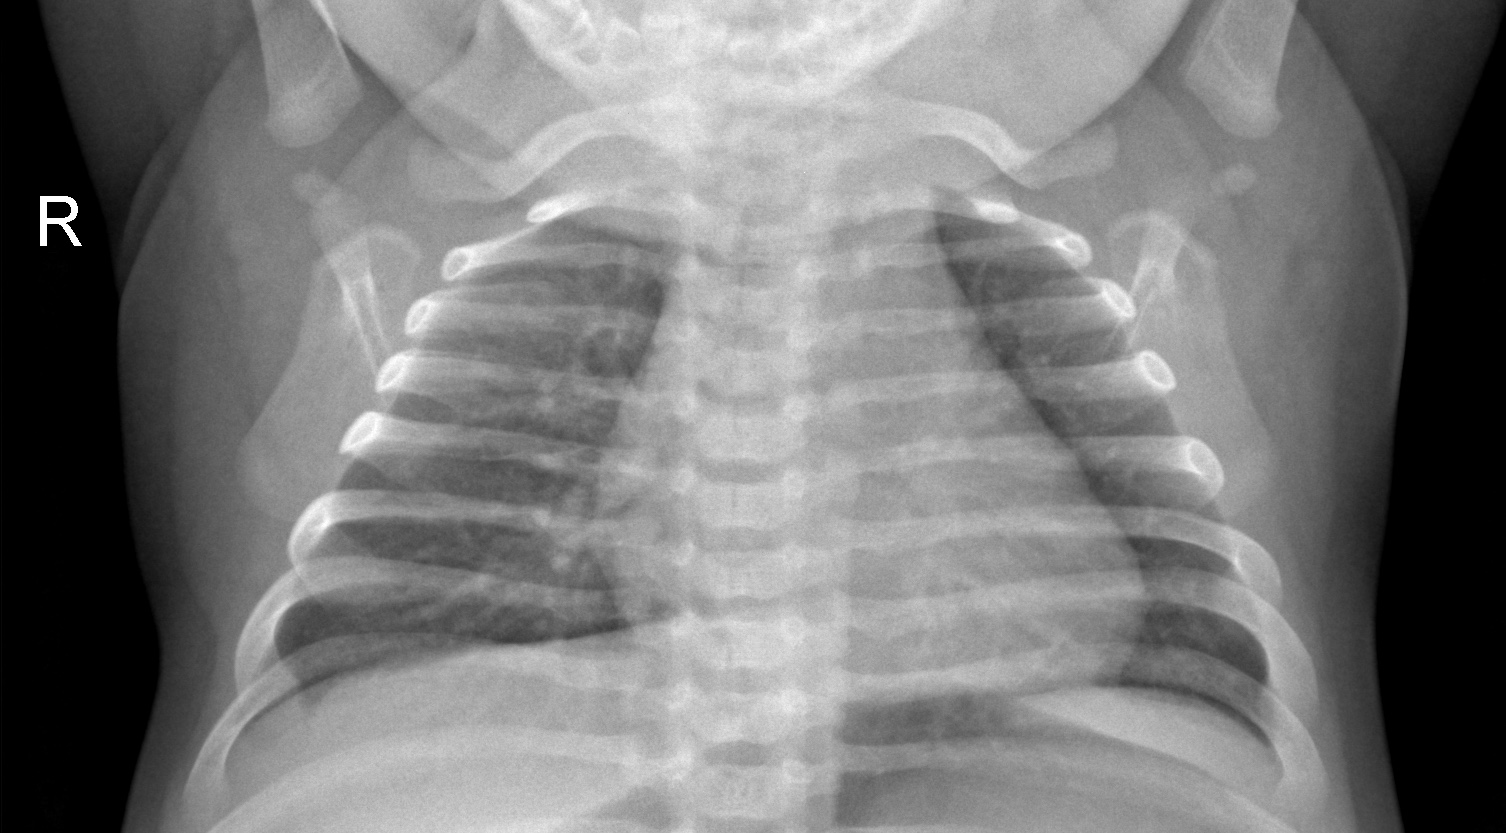
Diagnosis: NORMAL